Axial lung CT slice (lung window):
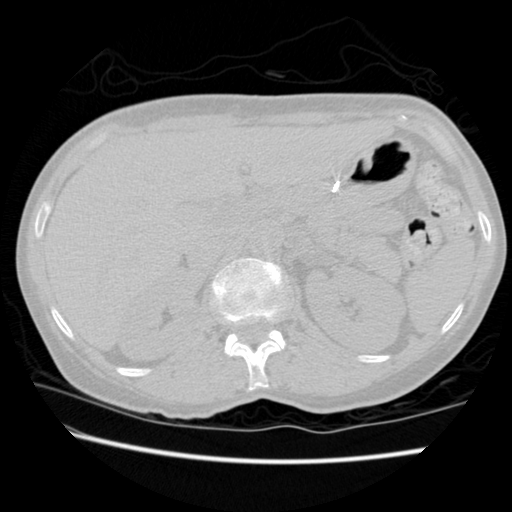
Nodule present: no